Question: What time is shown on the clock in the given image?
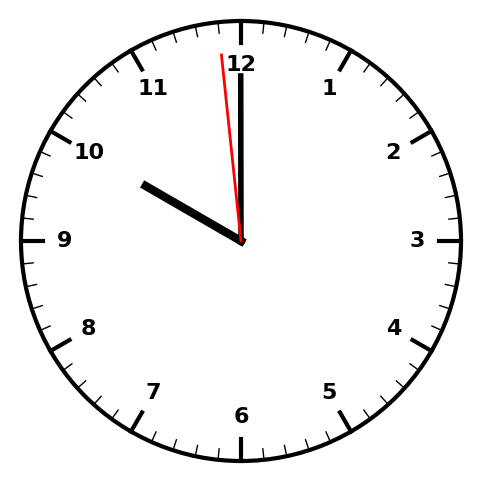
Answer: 09:59:59